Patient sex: F
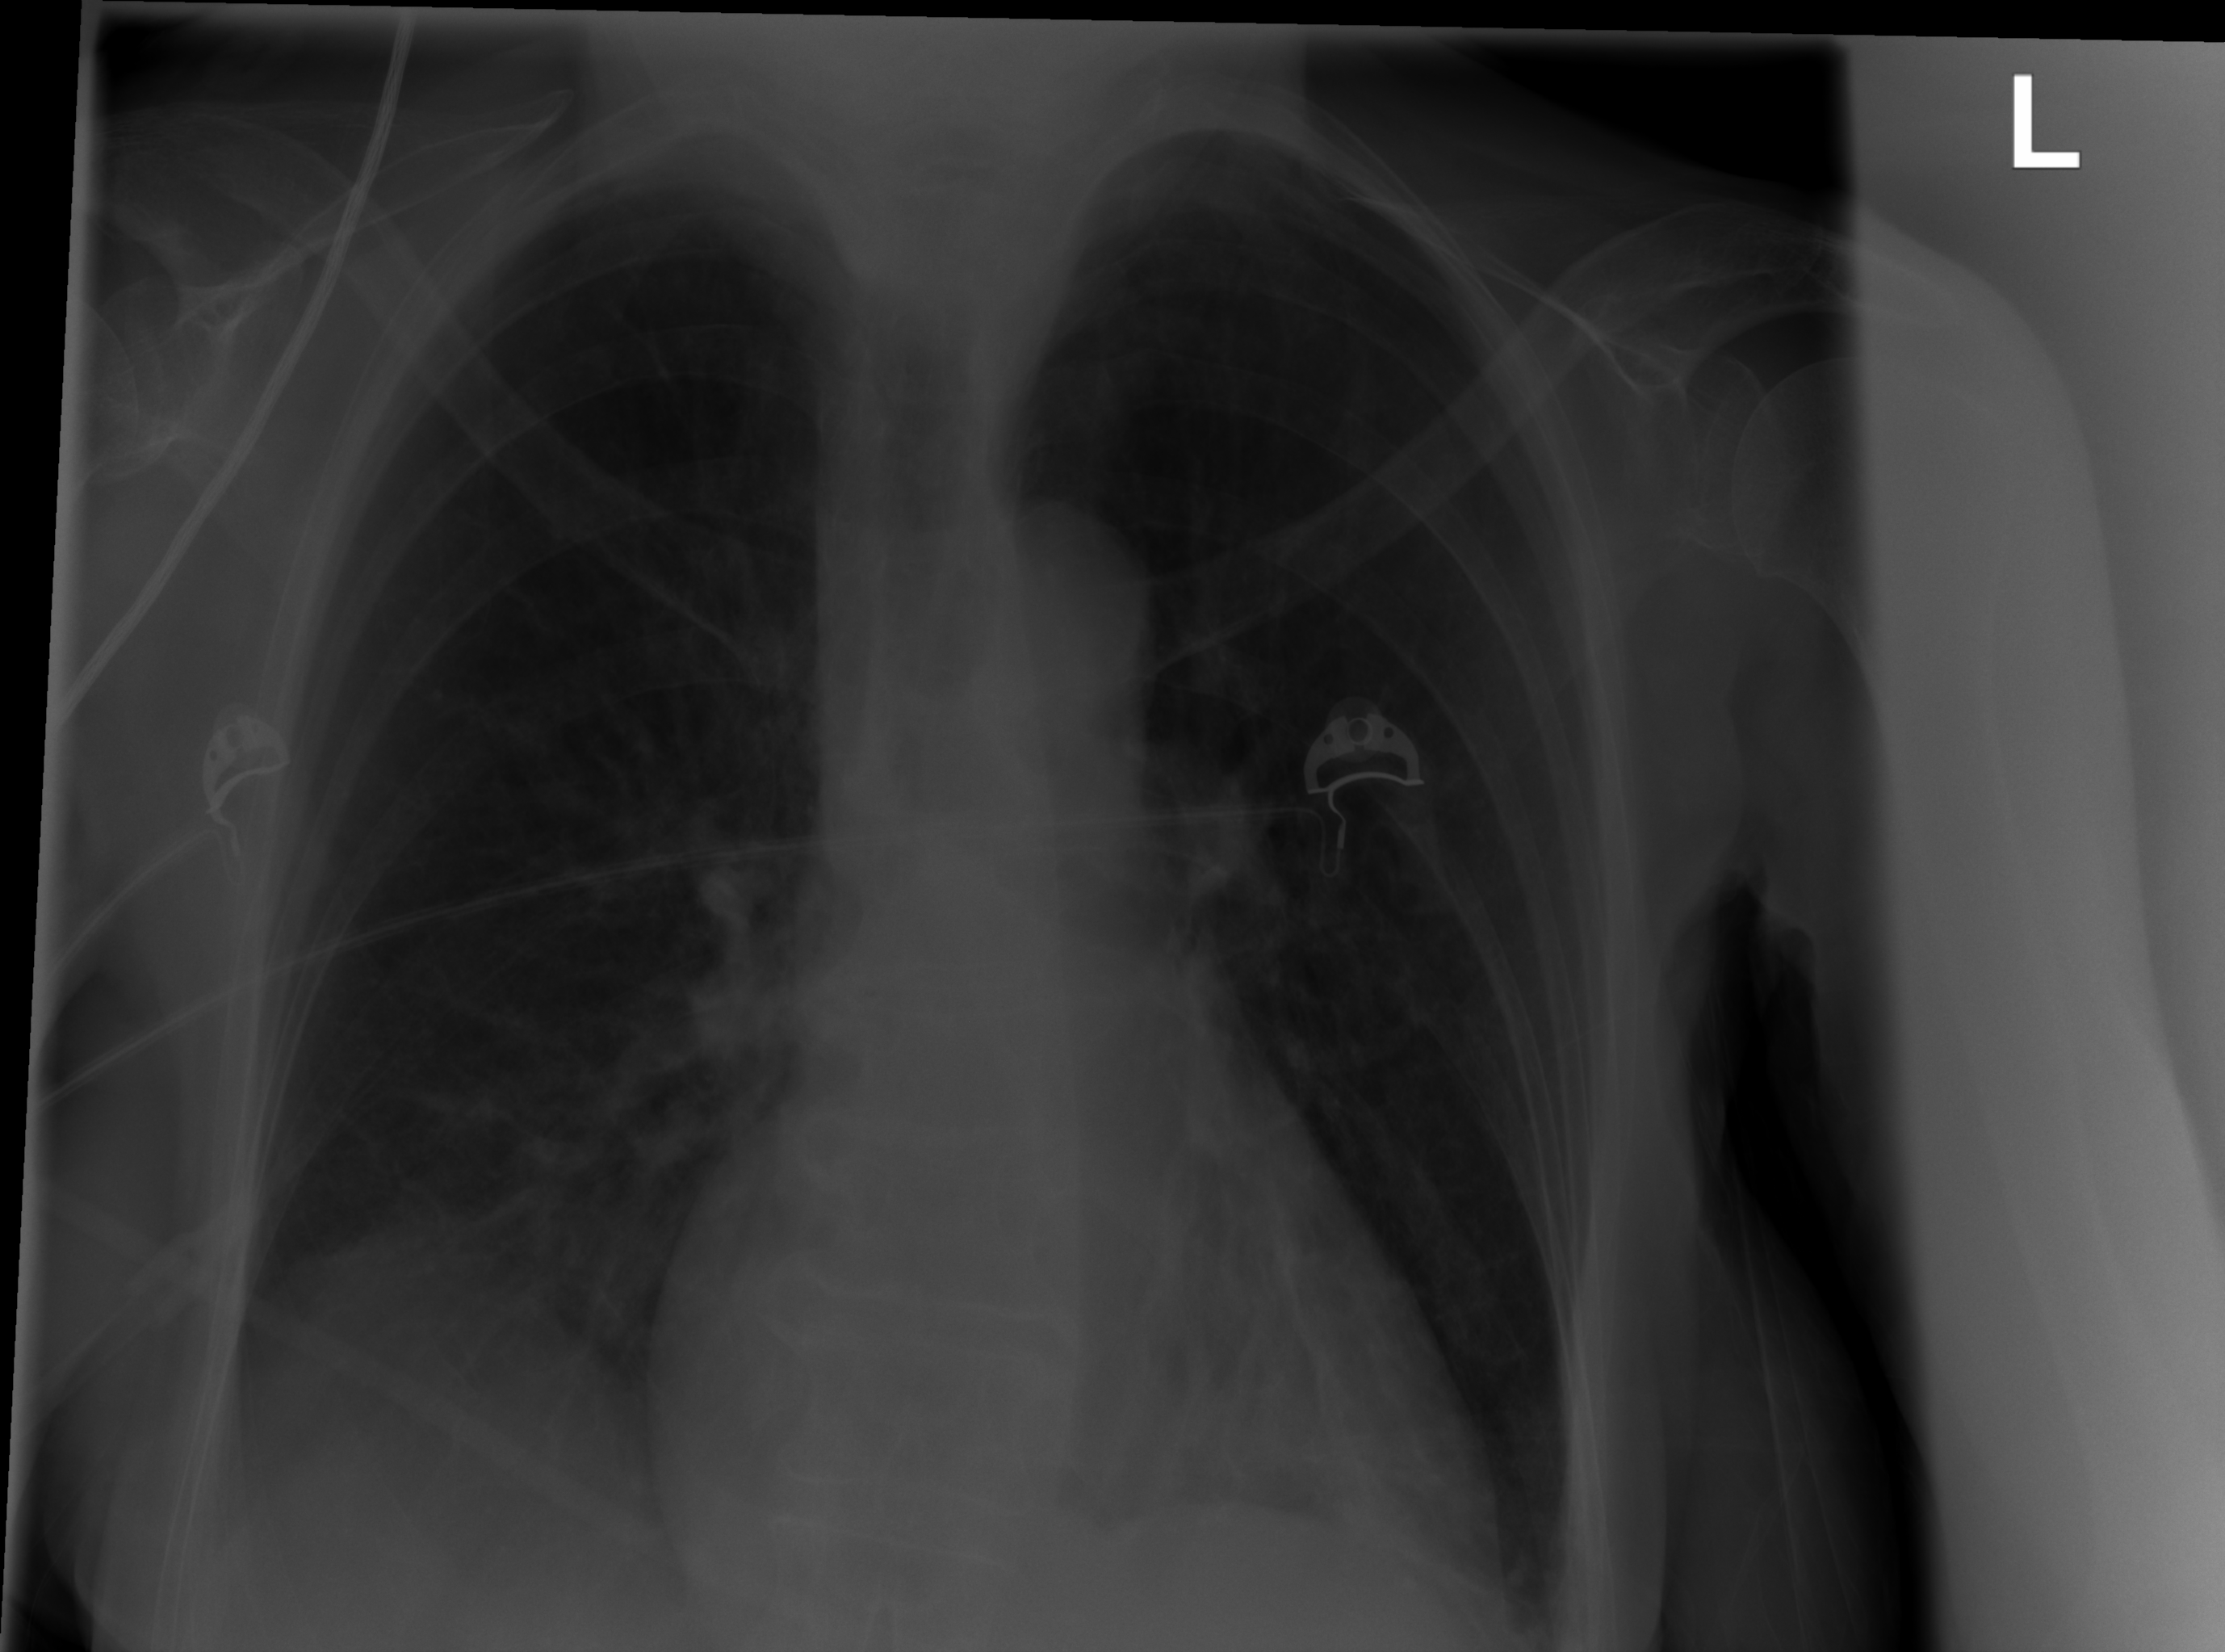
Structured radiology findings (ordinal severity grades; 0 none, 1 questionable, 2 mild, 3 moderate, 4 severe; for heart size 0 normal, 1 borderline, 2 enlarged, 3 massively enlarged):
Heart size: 2
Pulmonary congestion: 0
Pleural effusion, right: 2
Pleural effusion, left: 0
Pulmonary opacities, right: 0
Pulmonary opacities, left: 0
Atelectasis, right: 2
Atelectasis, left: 0